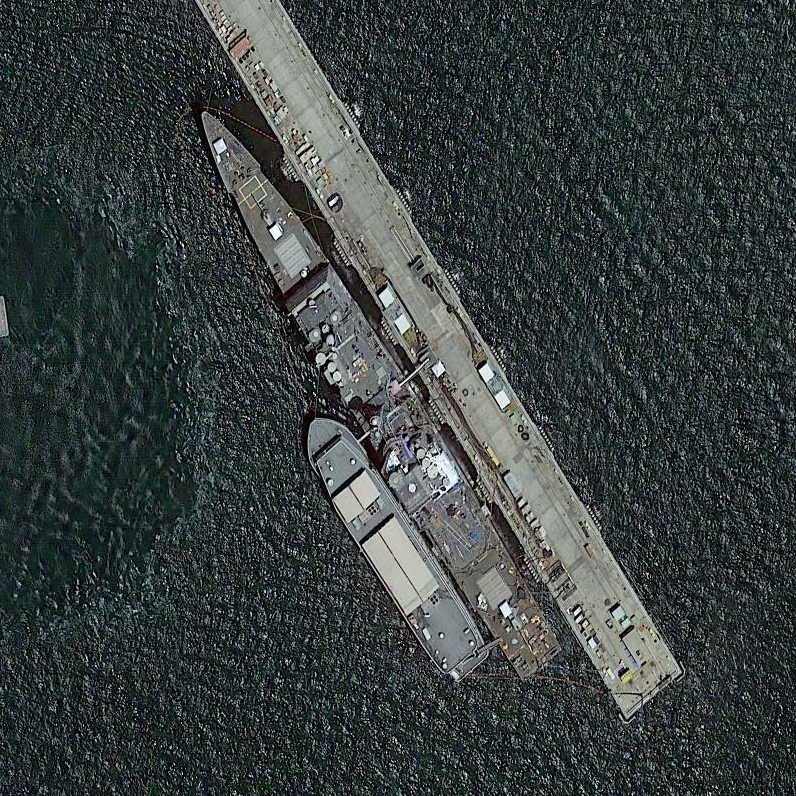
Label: cruiser